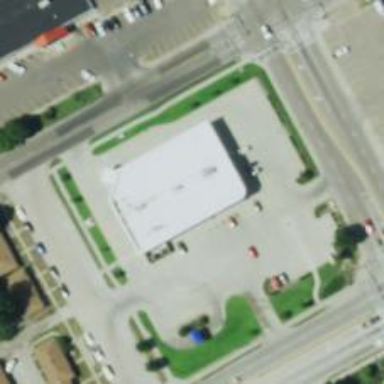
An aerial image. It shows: Pharmacy providing healthcare services.